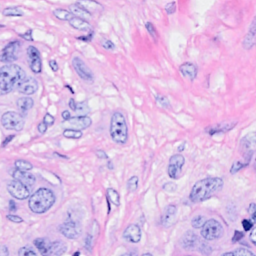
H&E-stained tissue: Breast